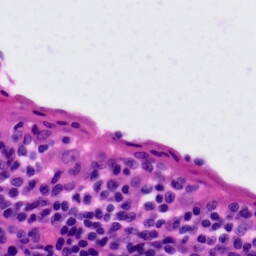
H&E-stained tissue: Tonsil